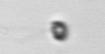
Label: nanoplankton_mix